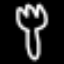
Label: fork